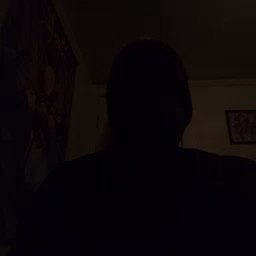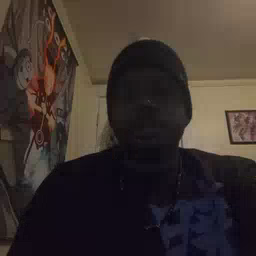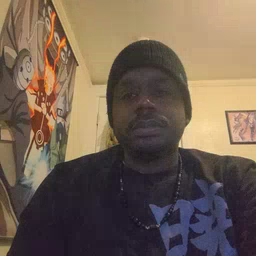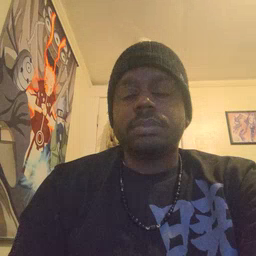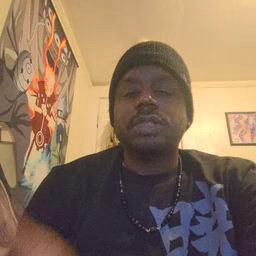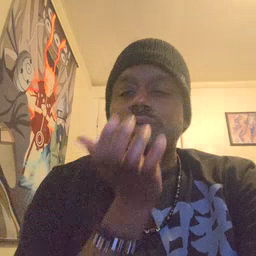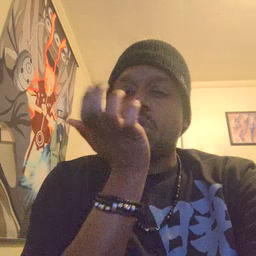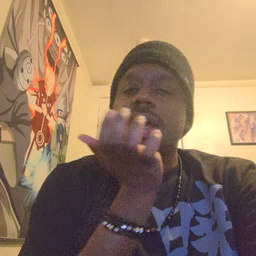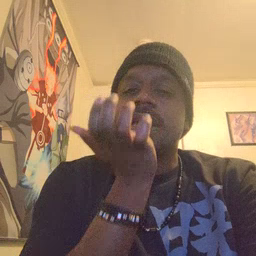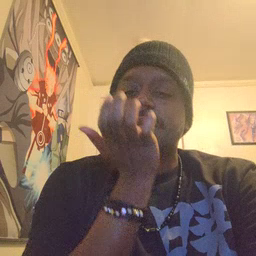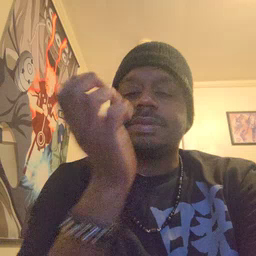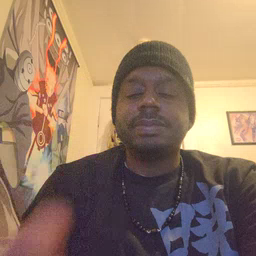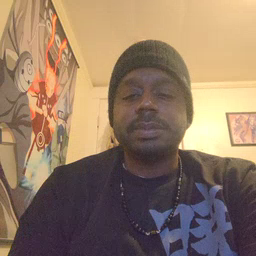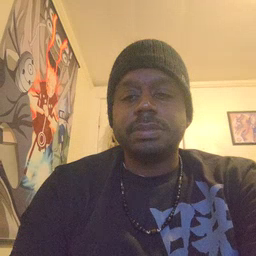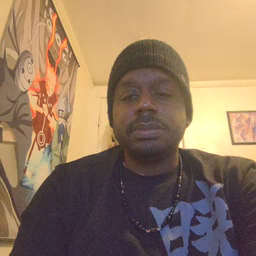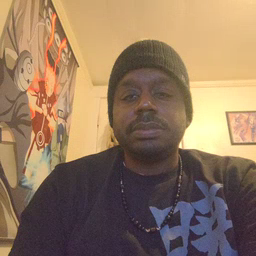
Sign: grass